Question: For one of company we have created iPhone app as in-house. This app is not on app store. We provide them updated provision file everytime.
When client tries to installing app on one of iPhone, it keep on saying Installing... But installation never occurs.
Any idea why this is happening?
I have iOS 7 on client iPhone.

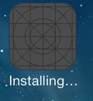
Answer: This could be for many reasons but the most common are:
1. Did not sign with the right provisioning profile.
2. The users device is not set up in an ad hoc distribution profile.
3. Is it signed using a proper enterprise provisioning profile?
4. The information in the plist if downloading from a site does not match the file being downloaded.
5. Poor internet connection.
I would go down the list and doubly check everything. Make sure that if you're building an adhoc profile from an app store account that it is actually being refreshed and not duplicated in Xcode when building with the provisioning profile that contains the proper UDID for the device they want to install it on.